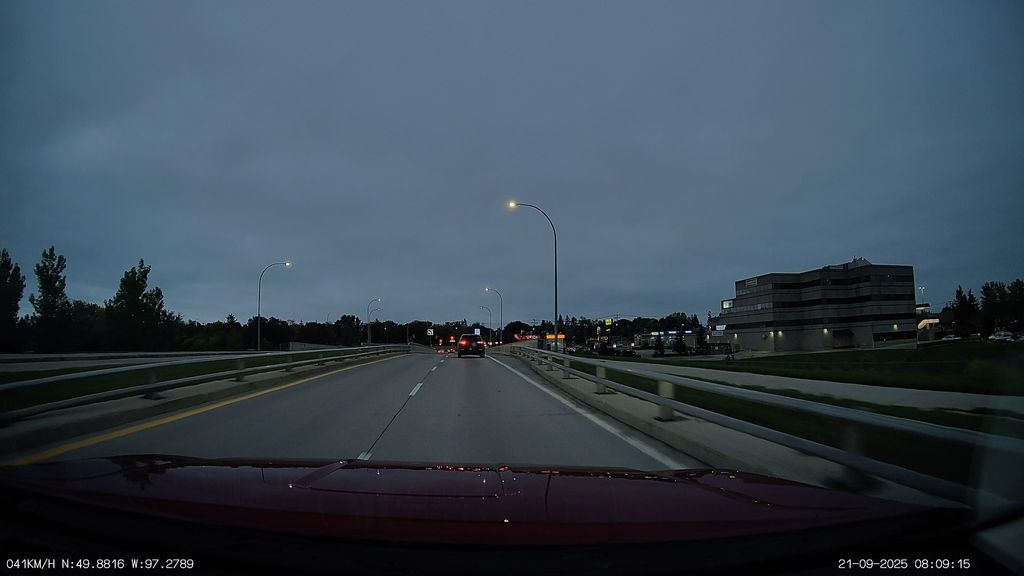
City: winnipeg